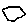
Label: hexagon